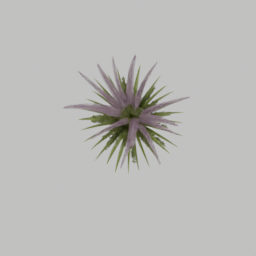
Label: nature